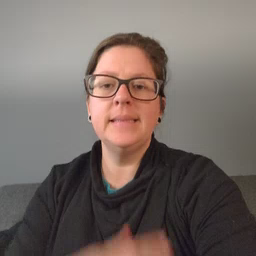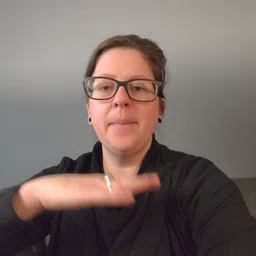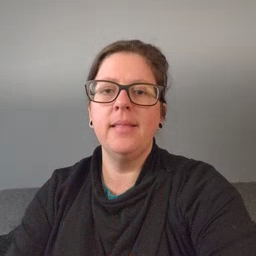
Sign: table